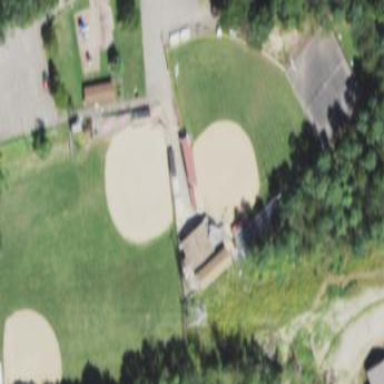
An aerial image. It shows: Baseball pitch for leisure and sports activities.